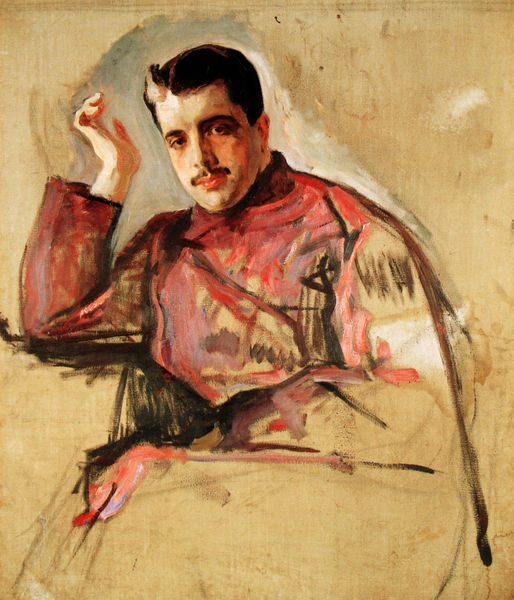
Titel: Sergei Diaghilev
Künstler: Valentin Serov
Standort: St. Petersburg
Institution: Staatliches Russisches Museum
Schlagwörter: gemälde, hand, kopf, mann, weiß, aquarell, grob, sitzen, braun, degas, finger, frisur, geste, haar, hell, mund, nase, paris, skizze, stirn, zeichnung, blick, rot, beige, bart, jung, schnurrbart, arm, augen, gesicht, inkarnat, bildnis, hände, portrait, porträt, öl, gewand, haare, mantel, pose, sitzend, decke, lippen, rosa, scheitel, farbig, umrisse, studie, farbe, linien, duktus, brauen, augenbraue, schnauzbart, schnauzer, selbstporträt, striche, künstler, denker, kittel, leinwand, posieren, entwurf, pinsel, pinselduktus, graphisch, unvollendet, eitel, junger mann, portät, zeichnerisch, ölskizze, pinselstriche, freundlich, unfertig, tolle, zeichung, rosas, bärtchen, guache, russ, fabe, liear, skizzer, freddy mercury